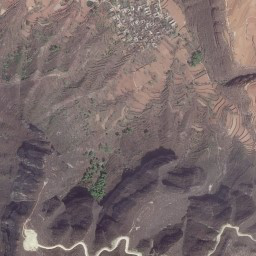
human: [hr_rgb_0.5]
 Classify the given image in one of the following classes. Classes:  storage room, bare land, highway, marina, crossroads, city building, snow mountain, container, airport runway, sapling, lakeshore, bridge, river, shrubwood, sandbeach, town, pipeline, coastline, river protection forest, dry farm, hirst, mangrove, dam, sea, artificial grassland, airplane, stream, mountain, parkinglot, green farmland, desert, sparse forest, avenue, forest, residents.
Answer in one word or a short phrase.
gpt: mountain